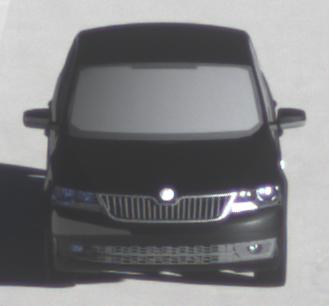
Make: Skoda
Model: Rapid
Detailed model: Rapid 1.2 Active Limousine
Model produced from: 2012/10
Model produced until: 2015/04
Doors: 5
Color: black
Road condition: dry road
Daytime: sunrise or sunset
Contrast: high contrast